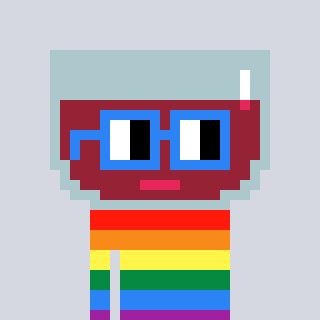
a pixel art character with square blue glasses, a wine-shaped head and a computerblue-colored body on a cool background